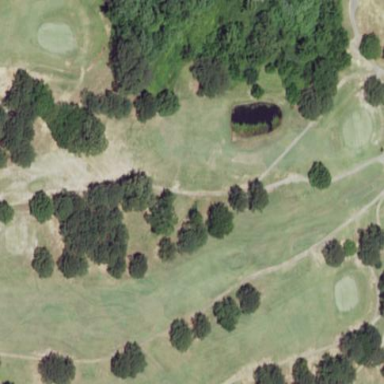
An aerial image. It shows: Grassy area designated as golf fairway.